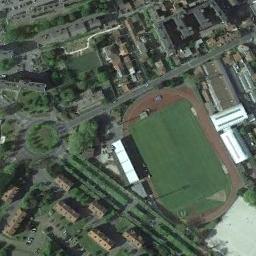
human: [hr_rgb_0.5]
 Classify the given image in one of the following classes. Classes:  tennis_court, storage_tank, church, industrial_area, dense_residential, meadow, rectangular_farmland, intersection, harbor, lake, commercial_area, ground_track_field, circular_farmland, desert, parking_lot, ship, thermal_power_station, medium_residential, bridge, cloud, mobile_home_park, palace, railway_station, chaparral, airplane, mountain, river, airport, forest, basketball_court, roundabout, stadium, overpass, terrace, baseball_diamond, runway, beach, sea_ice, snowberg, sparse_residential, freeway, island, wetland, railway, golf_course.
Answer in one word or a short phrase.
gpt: ground_track_field